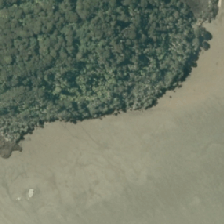
Land cover: manuka_kanuka